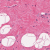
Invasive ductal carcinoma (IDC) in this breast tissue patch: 0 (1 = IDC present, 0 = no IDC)